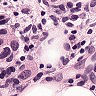
Metastatic tissue present: yes